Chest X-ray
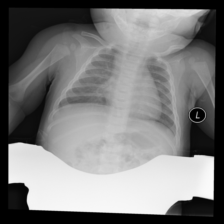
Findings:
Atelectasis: negative
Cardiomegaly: negative
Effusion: negative
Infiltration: negative
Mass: negative
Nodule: negative
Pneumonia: negative
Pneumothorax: negative
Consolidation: negative
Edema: negative
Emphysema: negative
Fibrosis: negative
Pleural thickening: negative
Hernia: negative